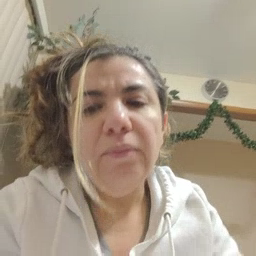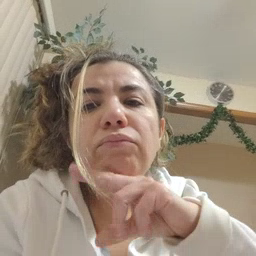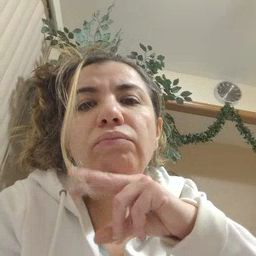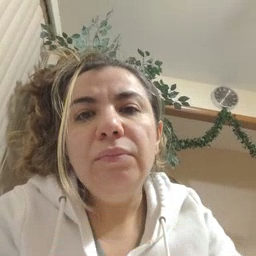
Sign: frog